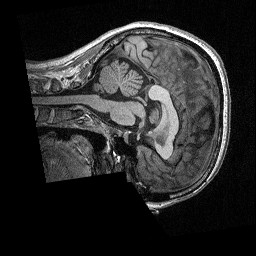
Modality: T1w
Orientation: sagittal
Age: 45
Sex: female
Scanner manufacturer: siemens
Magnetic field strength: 3 T
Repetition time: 2.3 s
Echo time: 0.00298 s